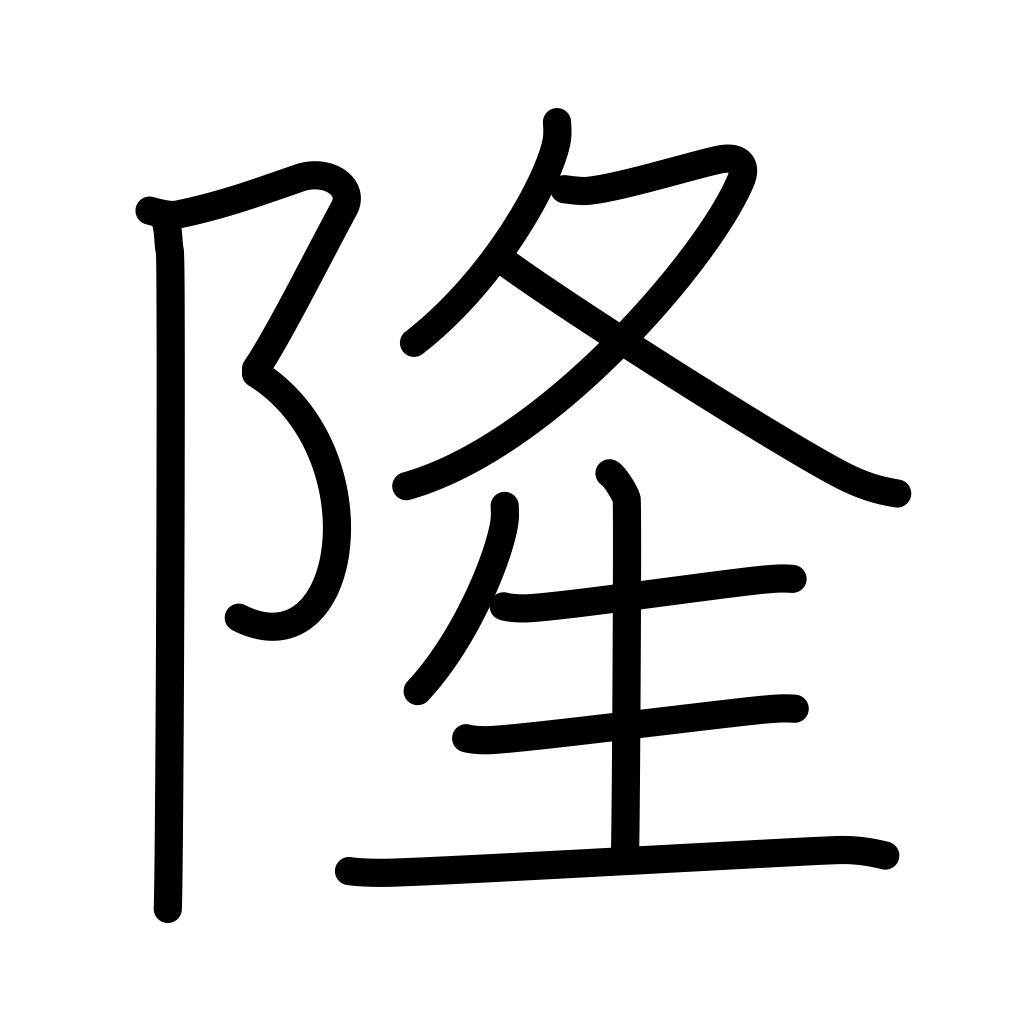
Meaning: prosperous, plentiful, abundant